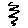
Label: zigzag